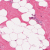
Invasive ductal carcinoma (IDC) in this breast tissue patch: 0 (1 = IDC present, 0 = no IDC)